Question: I am using '$.ajax' POST method in MVC 2.
There are two texboxes for sending email (Subject, Body).
Our tester is putting below string for negative testing.
'^&%@#&*(^!*^#*(!@^#)(!@*#_())(*&^%$&*^*&^*&#&*(^!'
And we are getting below error
> A potentially dangerous Request.Form value was detected from the client >(email_subject="...^%$&&^(^").

Can you please us know how can we resolve it using encoding or any suitable solution.
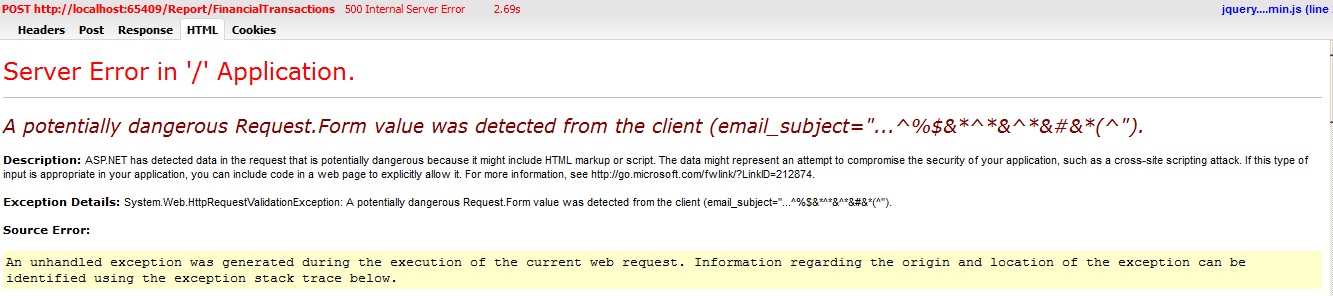
Answer: If you just want to avoid this error, try decorating the controller action you are posting to with the '[ValidateInput(false)]' or '[HttpPost, ValidateInput(false)]' attribute.
You can remove the validation on a specific field of your action by using:
'''
[HttpPost, ValidateInput(true, Exclude = "YourFieldName")]
'''
FYI the attributes of your query string are validated when you submit and special characters create this error. Be careful when using this trick: if your application is for public use, you may use an other solution.